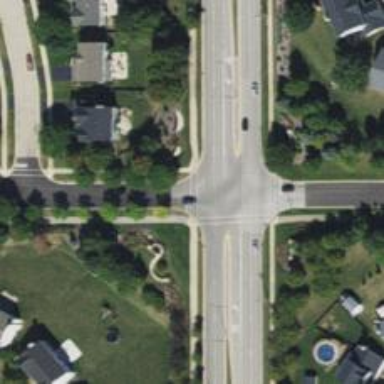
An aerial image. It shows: Uncontrolled road crossing.